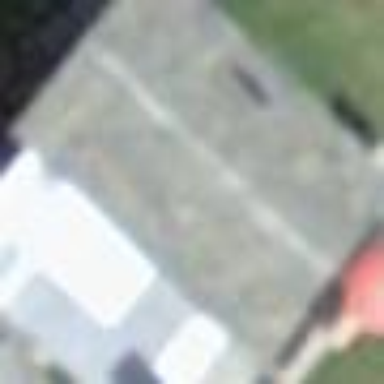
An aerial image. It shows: Gabled hut with triangular roof shape.